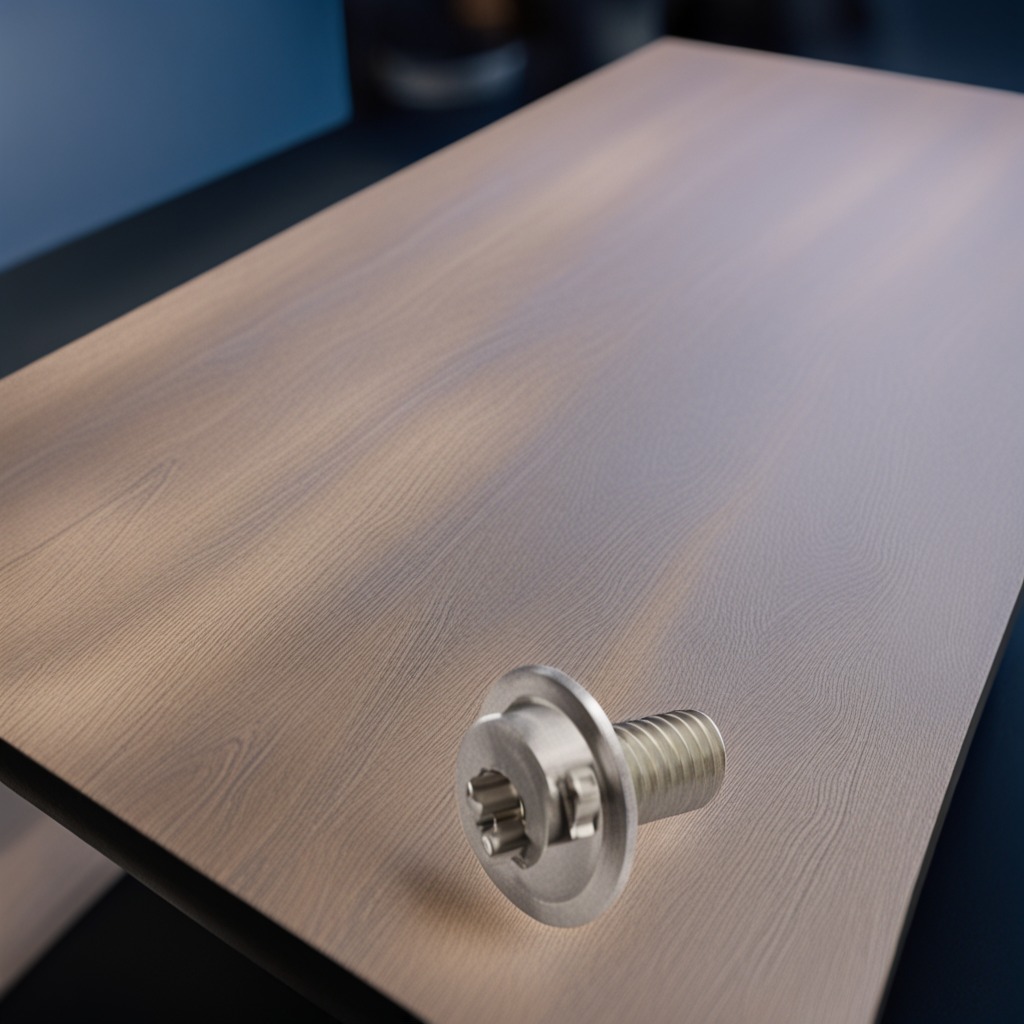
A metal screw lies on the old table in the garage at twilight.